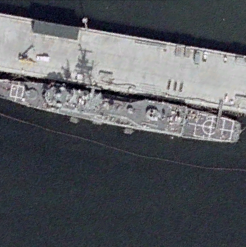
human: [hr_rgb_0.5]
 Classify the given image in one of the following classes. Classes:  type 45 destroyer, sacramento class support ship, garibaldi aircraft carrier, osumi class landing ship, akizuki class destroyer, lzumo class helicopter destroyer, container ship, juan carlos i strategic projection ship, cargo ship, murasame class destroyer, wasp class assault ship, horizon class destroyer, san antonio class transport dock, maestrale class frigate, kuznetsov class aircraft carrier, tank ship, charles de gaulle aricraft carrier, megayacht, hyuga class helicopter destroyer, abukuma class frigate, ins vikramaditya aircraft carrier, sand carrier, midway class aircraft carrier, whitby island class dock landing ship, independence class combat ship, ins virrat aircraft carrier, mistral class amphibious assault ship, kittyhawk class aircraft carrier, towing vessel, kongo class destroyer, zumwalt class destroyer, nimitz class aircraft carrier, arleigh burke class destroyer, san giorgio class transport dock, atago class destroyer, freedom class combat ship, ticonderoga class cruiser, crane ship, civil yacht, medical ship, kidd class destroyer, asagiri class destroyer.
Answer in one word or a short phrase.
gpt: Ticonderoga class cruiser